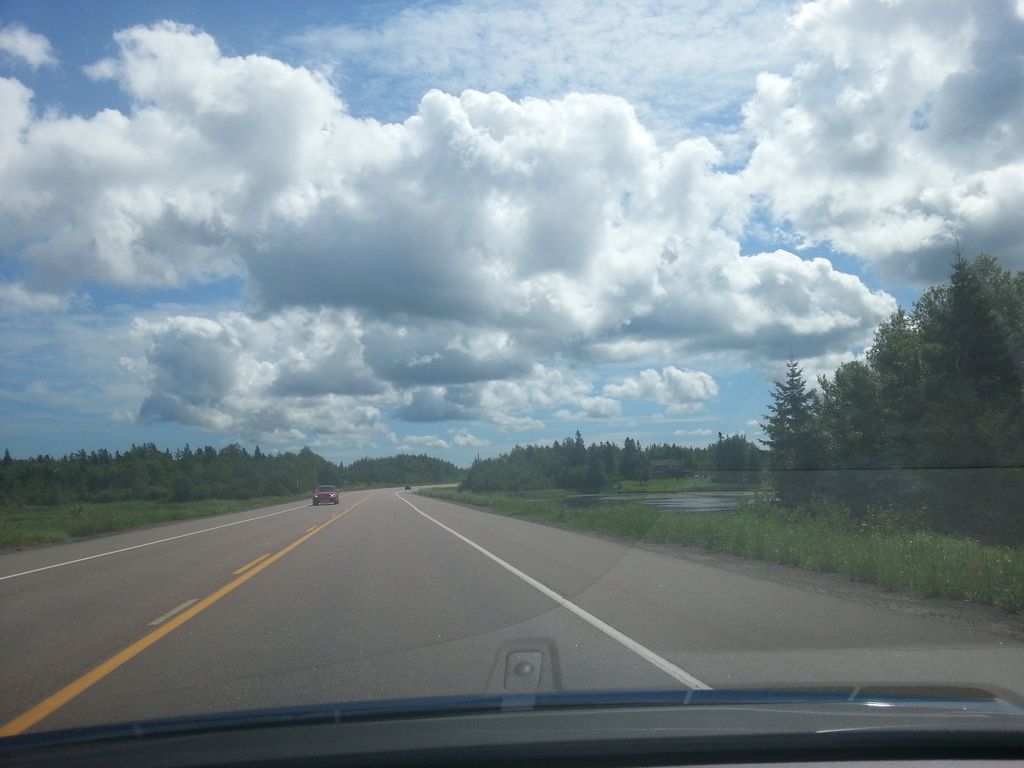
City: charlottetown